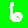
Digit: 6